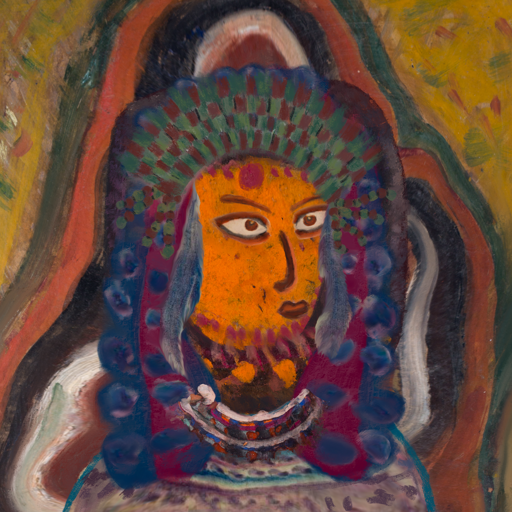
Background: AfterRaid, Head And Neck Side: Doll_w_Hair, Face Side: Roy_Bahadur, Bust: HillGirl, Hair Side: Hill_Girl, Head Accessory: After_Raid_Crown, Second Necklace: Blank, Necklace: Hypocrite_1, Baby: Blank